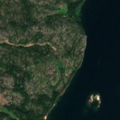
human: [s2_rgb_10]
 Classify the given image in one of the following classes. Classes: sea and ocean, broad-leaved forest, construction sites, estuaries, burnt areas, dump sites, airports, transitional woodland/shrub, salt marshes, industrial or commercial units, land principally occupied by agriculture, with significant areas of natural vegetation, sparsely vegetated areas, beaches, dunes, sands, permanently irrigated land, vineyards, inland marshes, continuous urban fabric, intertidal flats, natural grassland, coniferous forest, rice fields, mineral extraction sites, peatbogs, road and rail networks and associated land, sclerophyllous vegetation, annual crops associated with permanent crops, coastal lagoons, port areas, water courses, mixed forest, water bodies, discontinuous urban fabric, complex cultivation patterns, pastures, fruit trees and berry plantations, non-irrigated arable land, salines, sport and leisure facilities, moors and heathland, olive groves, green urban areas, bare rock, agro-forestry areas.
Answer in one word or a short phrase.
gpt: mixed forest, bare rock, sea and ocean